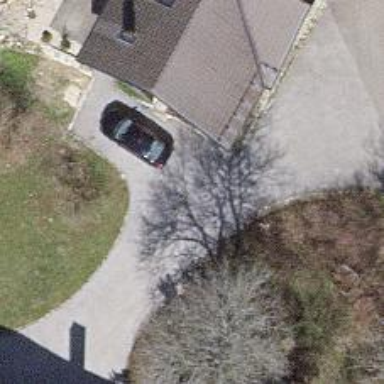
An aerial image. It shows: Driveway with paved surface.